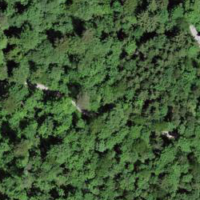
EUNIS habitat code: 44
Species observed at this site:
Anthocharis cardamines
Angelica sylvestris
Heracleum sphondylium